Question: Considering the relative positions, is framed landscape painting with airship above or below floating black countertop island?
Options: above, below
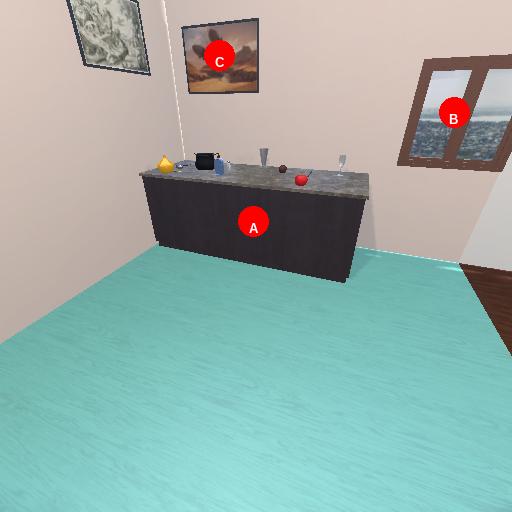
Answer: above